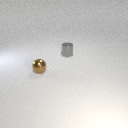
small brown metal sphere in front of small gray metal cylinder